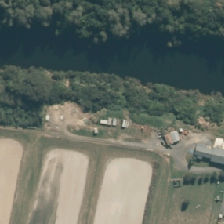
Land cover: urban_build_up